Question: We normally have a 3rd party logger, NLog that captures application errors, but it wasn't capturing these ones. The only place it was possible to view error details was in the Windows Event Viewer, these would show up as warnings.The error seems to be a result of a postback triggered from an asp:Timer control
The error message as it is logged in event viewer:

The timer in our web form page:
'''
<asp:UpdatePanel ID="uPnlMsgMngmt" runat="server">
<ContentTemplate>
<asp:Timer ID="tmMsgMngmt" runat="server" OnTick="tmMsgMngmt_Tick" Interval="10000"></asp:Timer>
'''
The code binding data called from tmMsgMngmt_Tick
'''
//List of all areas
List<MessageAllArea> lstAreaStatus = messageArears.GetAreaStatus();
Session.Add("AllArea", lstAreaStatus);
//List of affected areas
List<MessageAllArea> lstAffectedArea = messageArears.GetAffectedArea();
Session.Add("AfectedArea", lstAffectedArea);
//List of affected areas
List<MessageAllArea> lstLdshedding = messageArears.GetLoadShedding();
Session.Add("LoadShdArea", lstLdshedding);
ltvData.DataSource = lstAreaStatus;
ltvData.DataBind();
//Populate Area drop down list
ddlLoadMessages.Items.Clear();
if (lstAreaStatus.Count > 0)
{
foreach (MessageAllArea item in lstAreaStatus)
{
int attNo = int.Parse(item.attnFlag);
if (attNo == 1)
{
ddlLoadMessages.Items.Add(new ListItem(item.Area, item.AreaId));
}
}
}
}
'''
When this error is encountered IIS seems to hang. It only happens to our users intermittently, and we have been unable to reproduce it in our development environment. Subsequent page requests from the same user can take as long as twenty minutes to be processed.
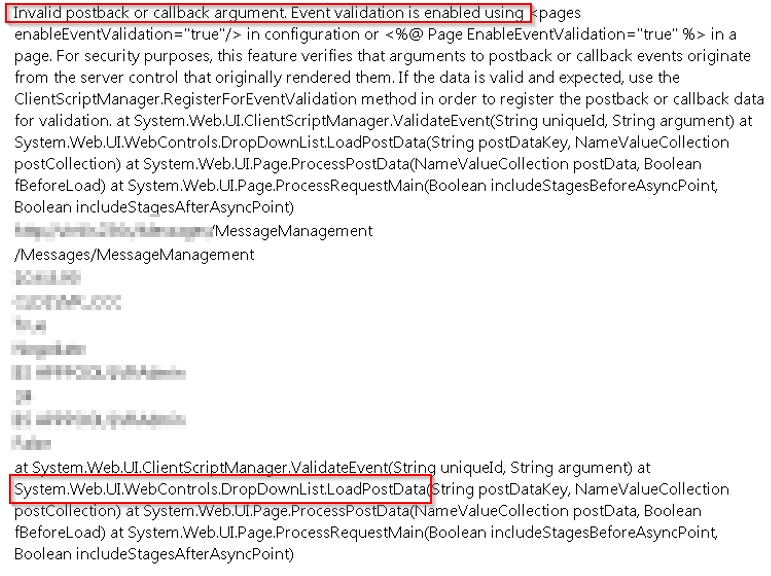
Answer: So the reason this error occurred was because the dropdownlist control, ddlLoadMessages was being modified by the asp:Timer's tick event and the ddlLoadMessages control was not located inside the relevant UpdatePanel. This made the .NET validation engine not aware of where the changes were coming from for the dropdown list which causing errors.
I haven't been able to determine why this would cause subsequent pages to take longer to load yet however.
Edit - it seems as if this was not the true source of the issue where pages would take a long time to load. Our website still seems to hang whenever ANY unhandled exceptions are encountered.
Edit 2 - finally found the true source of the issue, we were using an older version of .NET Framework 4.5 that had a bug where some requests would freeze at the RequestAcquireState unexpectedly, see:
<URL>
Installing a latest .NET 4.5 Framework solved the issue.